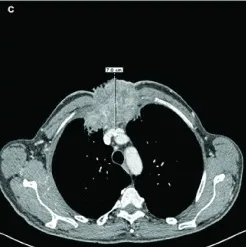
After six.
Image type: radiology (ct)